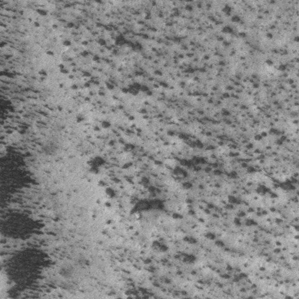
Label: frost